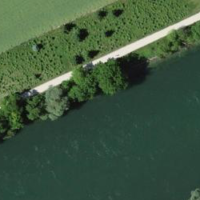
EUNIS habitat code: 15
Species observed at this site:
Prunus padus